Aerial crown-view tile of a tropical tree (Barro Colorado Island, Panama), acquired 20250217:
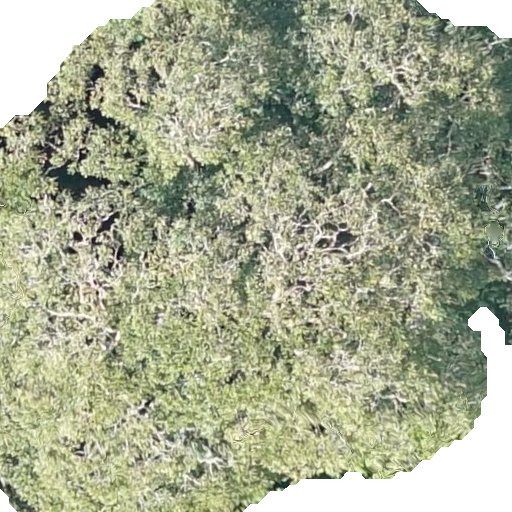
Species: Dipteryx oleifera
GBIF accepted scientific name: Dipteryx oleifera
Crown area: 422.496 m²